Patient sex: M
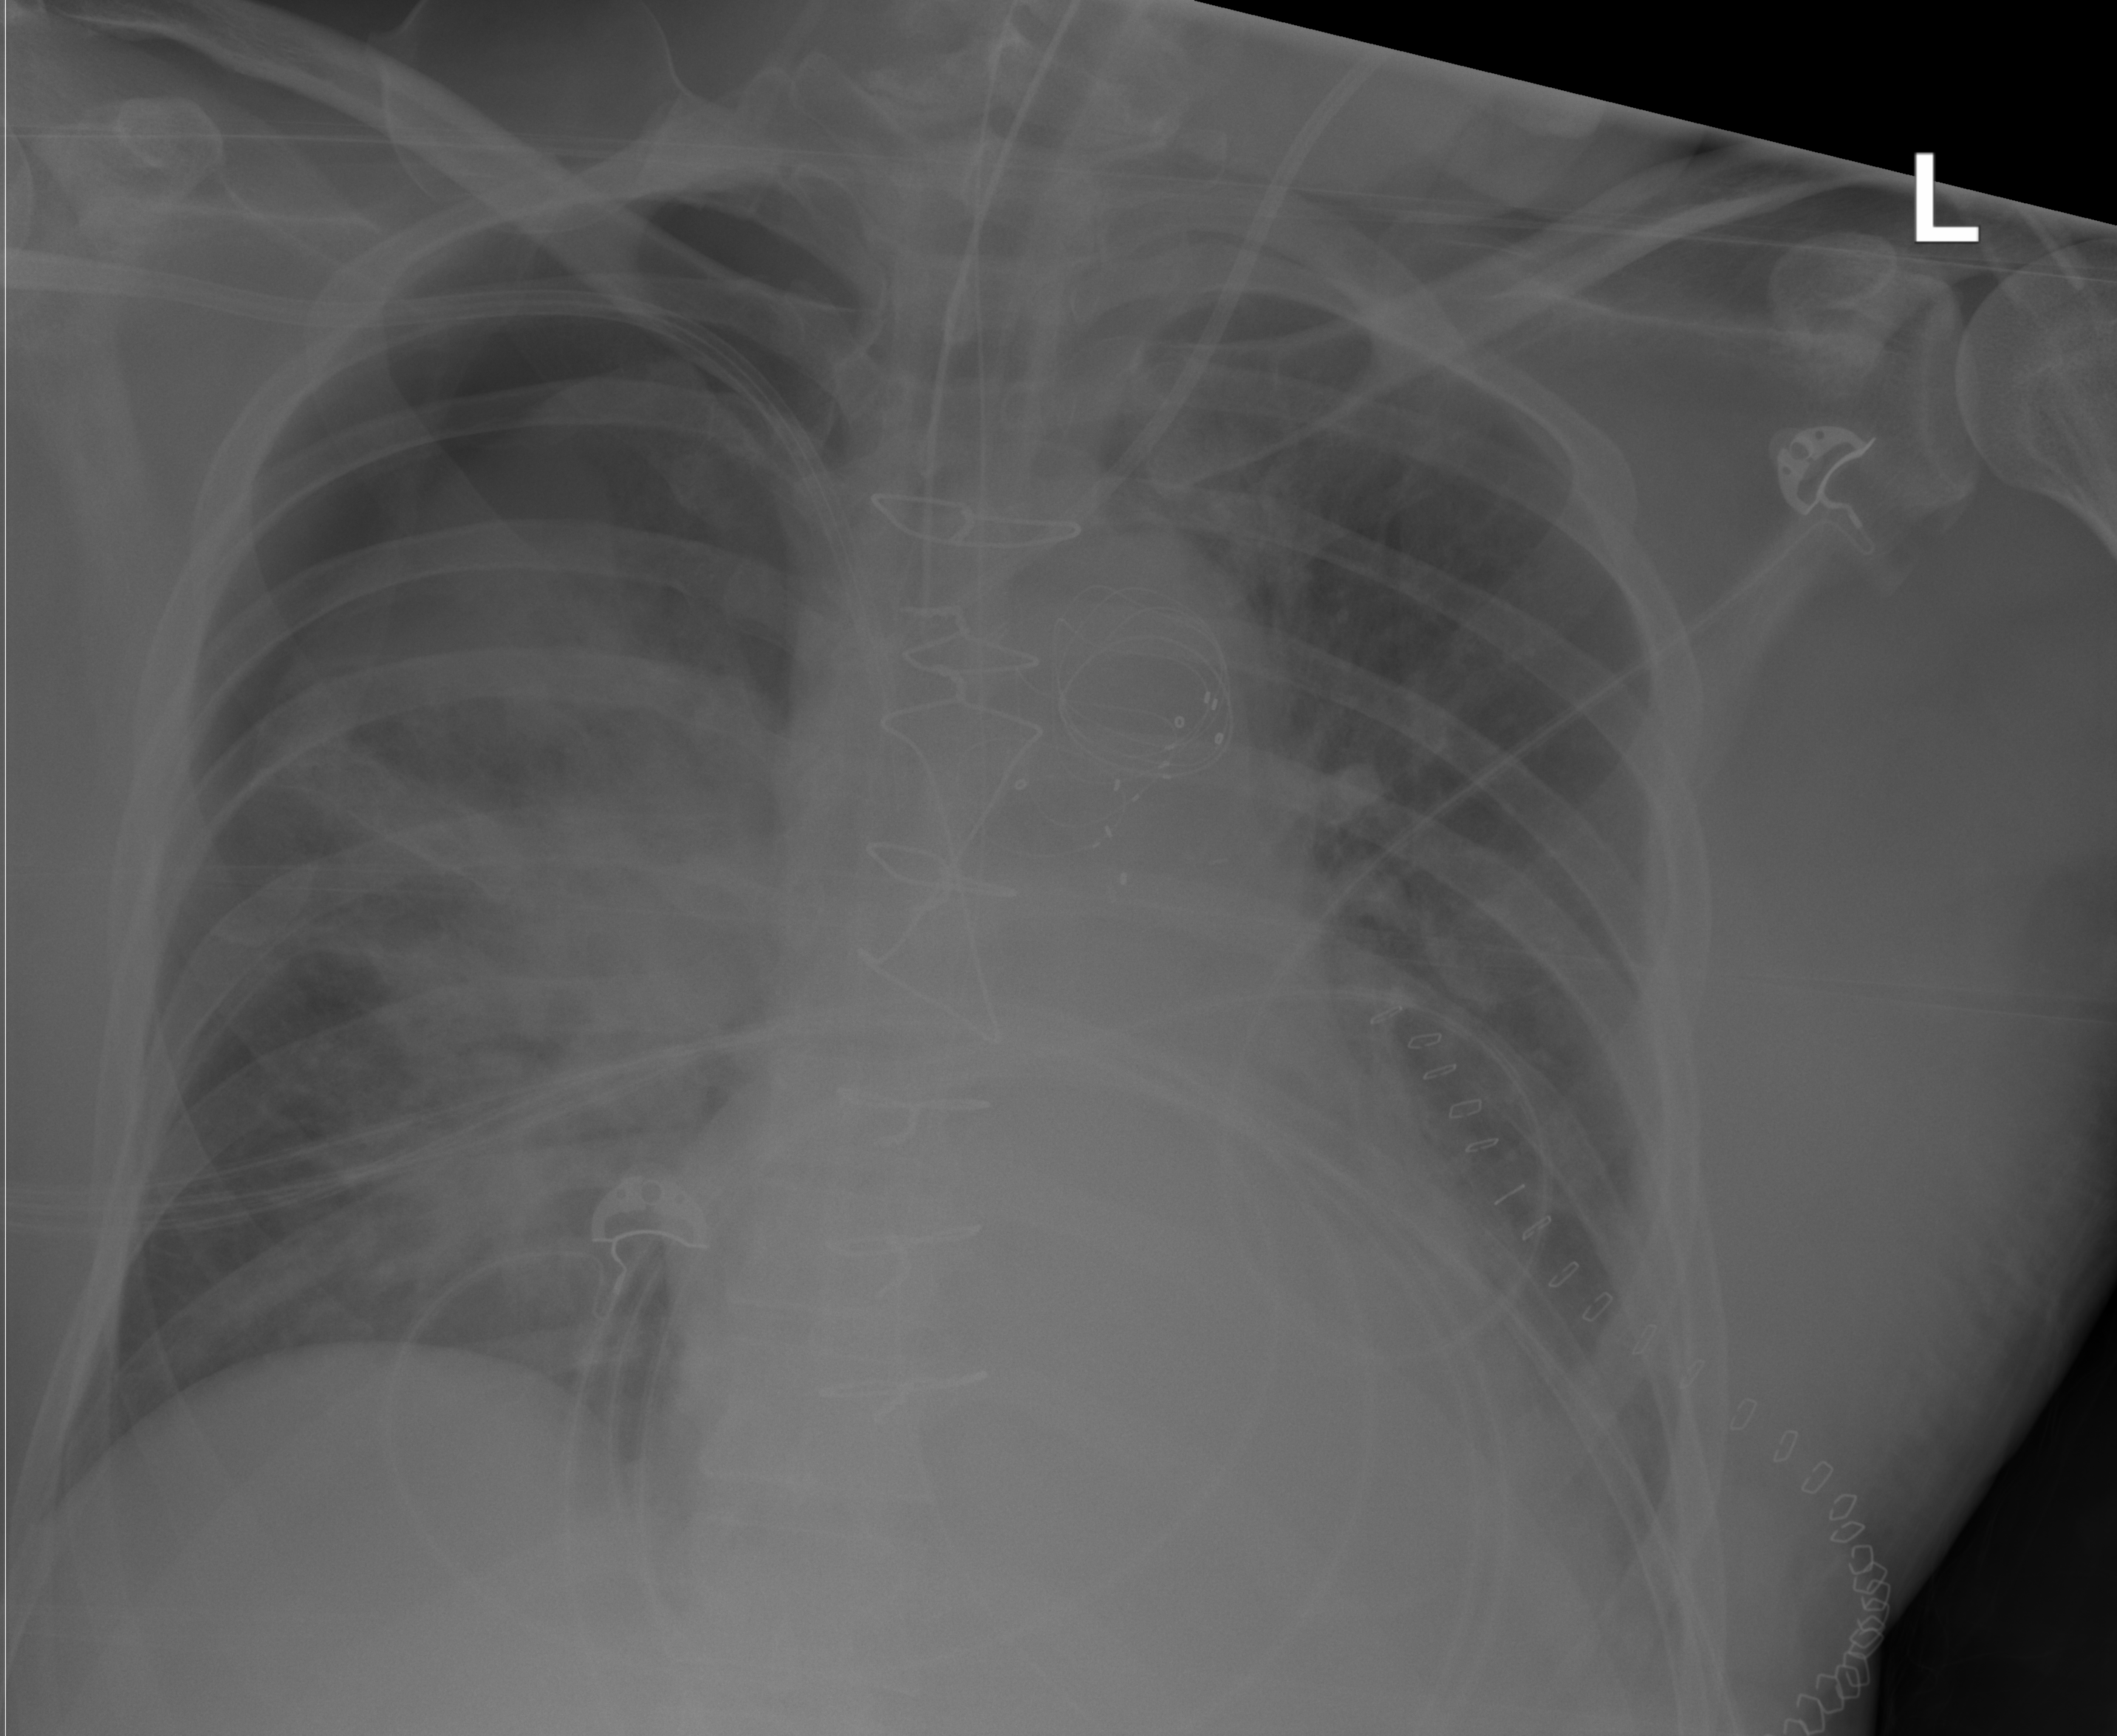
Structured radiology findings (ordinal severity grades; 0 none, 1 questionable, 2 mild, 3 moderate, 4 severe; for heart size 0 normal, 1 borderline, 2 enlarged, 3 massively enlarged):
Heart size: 2
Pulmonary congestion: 2
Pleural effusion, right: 0
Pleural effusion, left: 0
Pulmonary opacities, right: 3
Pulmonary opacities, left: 2
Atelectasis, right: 3
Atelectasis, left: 2